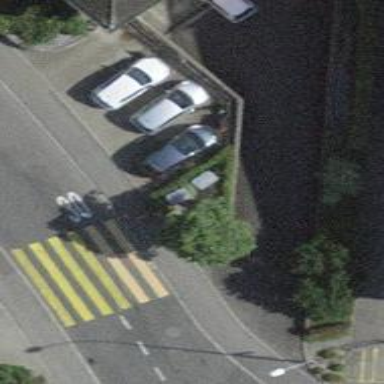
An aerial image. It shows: Kerb barrier.